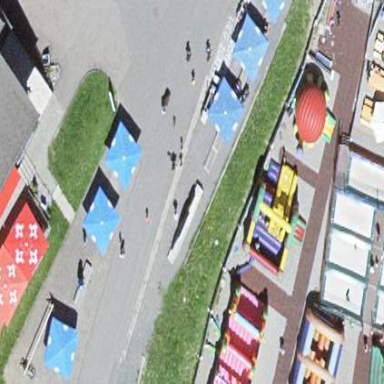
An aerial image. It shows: Playground area for leisure land.